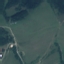
Land use / land cover: Pasture